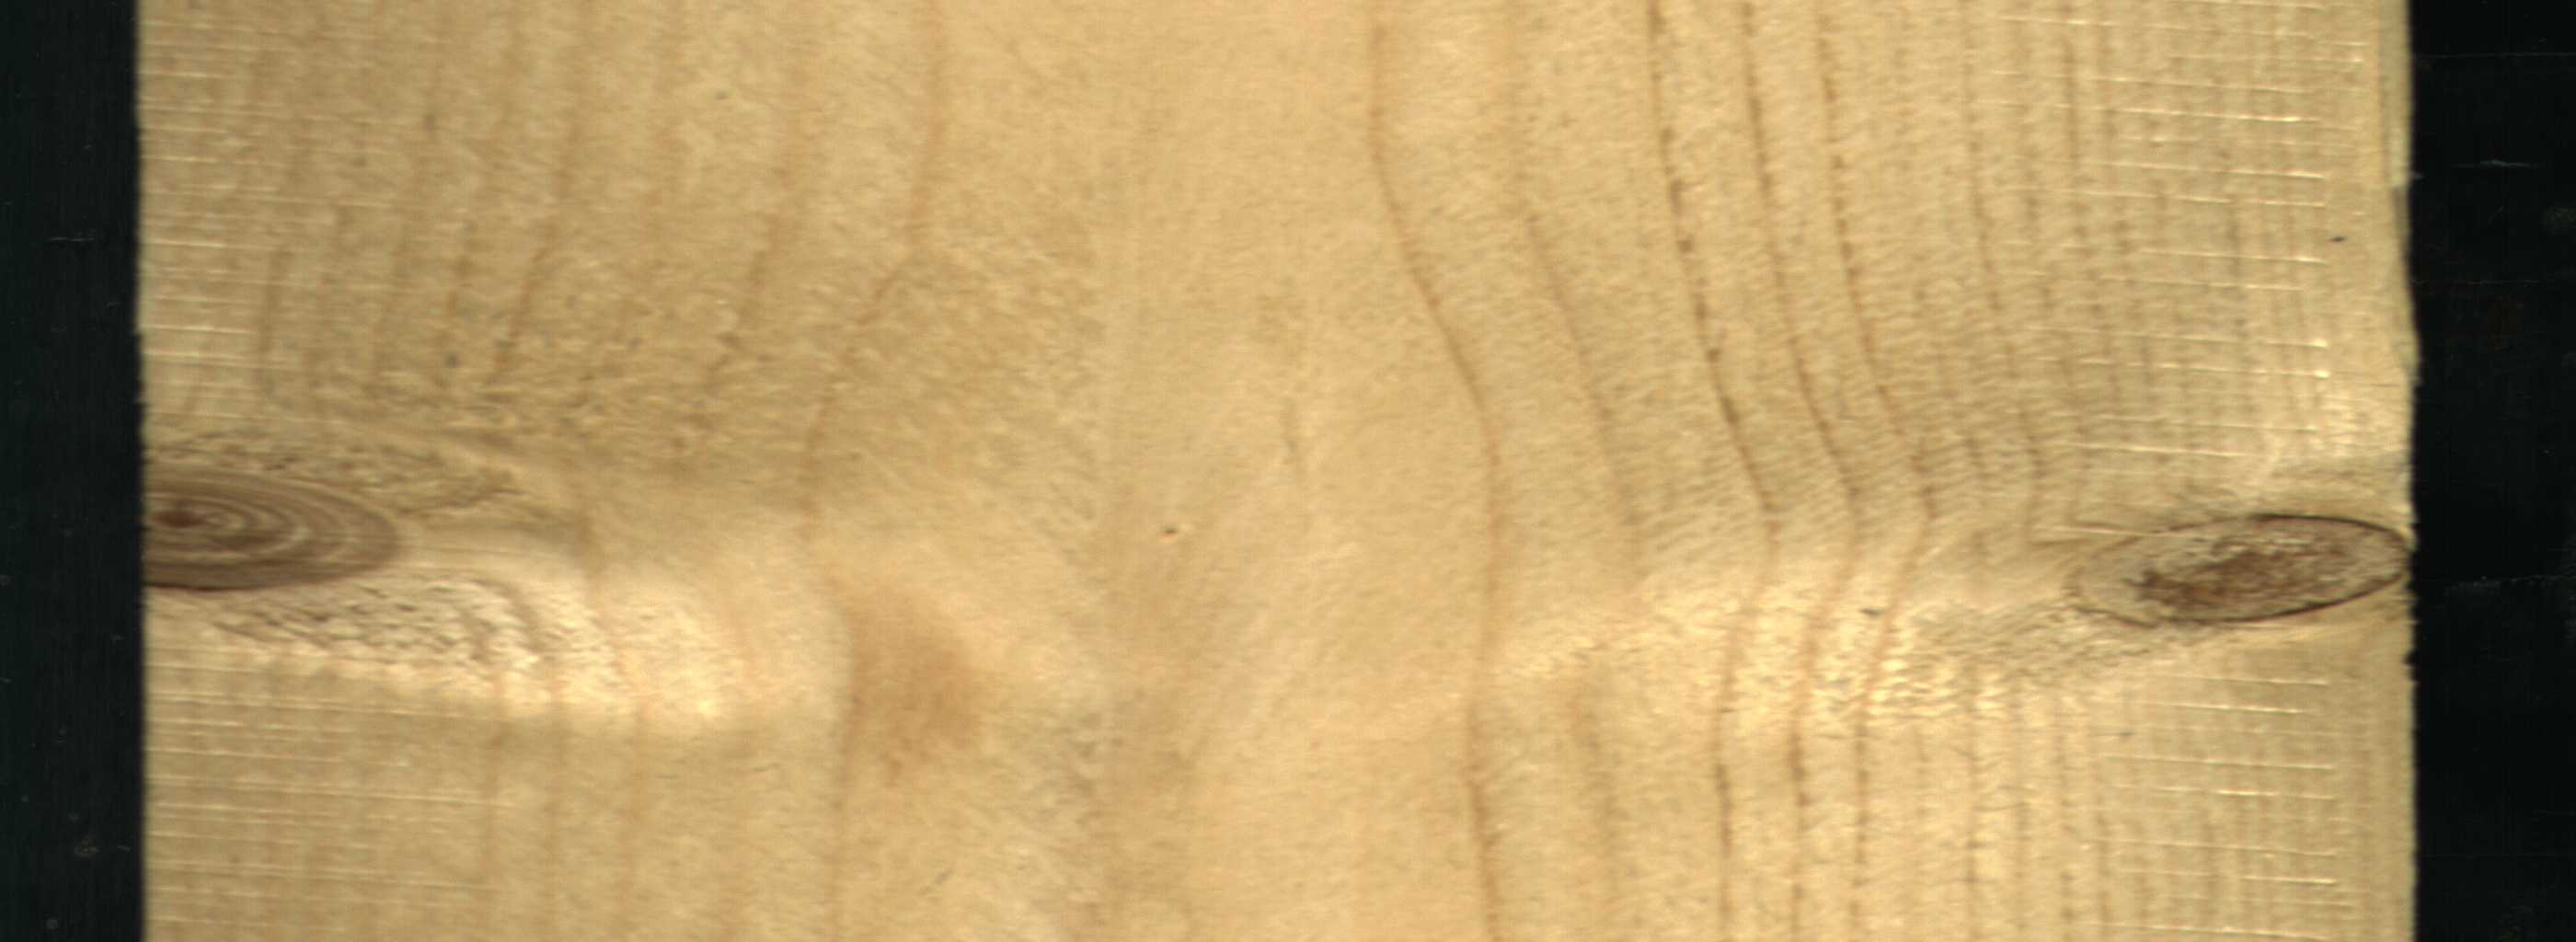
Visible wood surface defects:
Live_Knot
Live_Knot